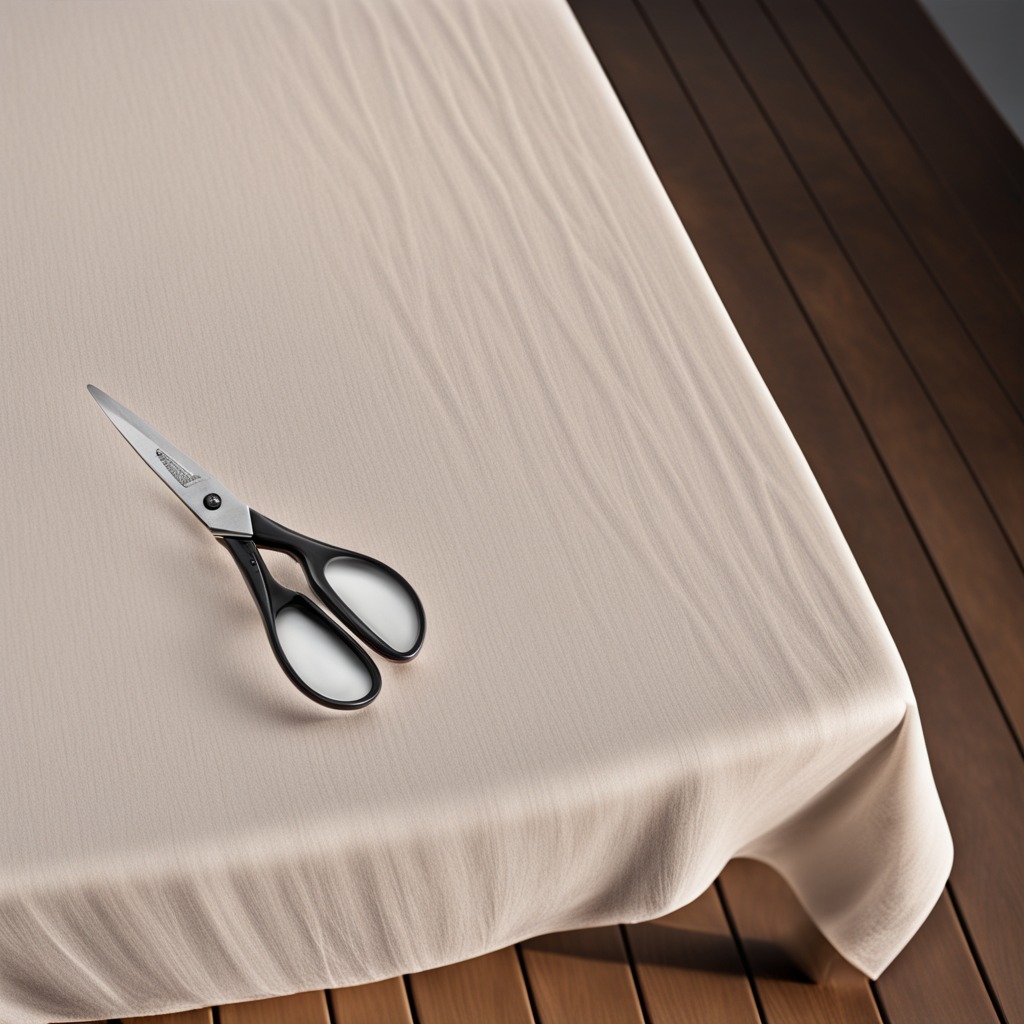
A scissor is lying on the wooden table.